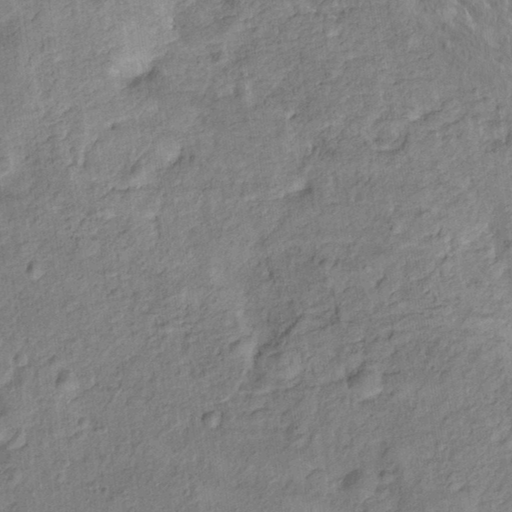
Classes present: Background, Cone